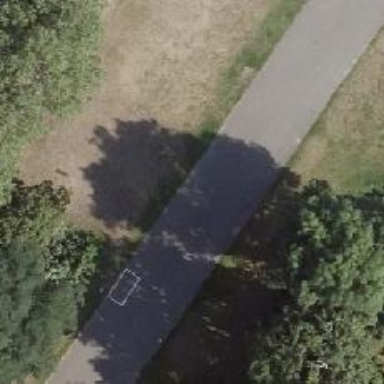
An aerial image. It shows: Disc golf tee area.